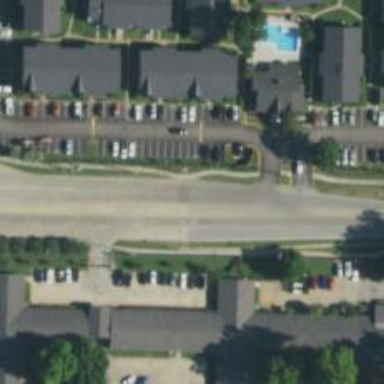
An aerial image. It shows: Tertiary road with separate sidewalks.